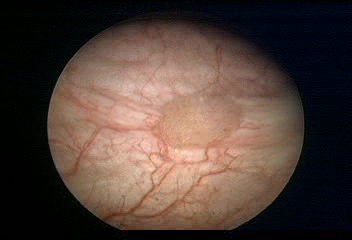
Modality: WLC
Class: Malignant
Subclass: LowGradePapillary
Lesion: L1
Stage: Ta
Morphology: Papillary
Bladder cancer association: Yes
Annotated structures: Tumor